Aerial crown-view tile of a tropical tree (Barro Colorado Island, Panama), acquired 20250715:
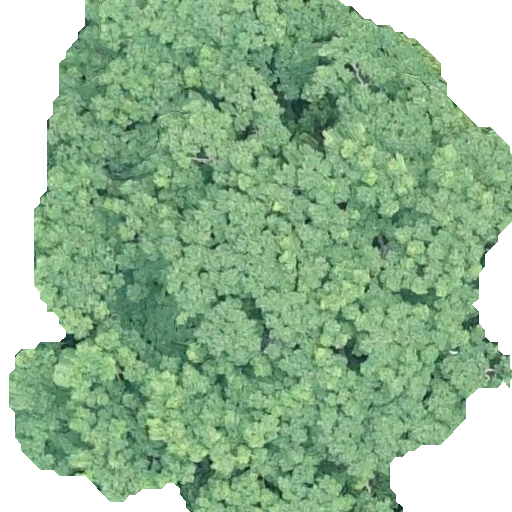
Species: Pseudobombax septenatum
GBIF accepted scientific name: Pseudobombax septenatum
Crown area: 319.823 m²